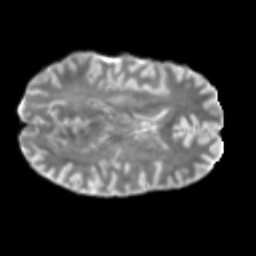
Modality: T2w
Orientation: axial
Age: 46
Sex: male
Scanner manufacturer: siemens
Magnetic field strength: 3 T
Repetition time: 5 s
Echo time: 0.092 s